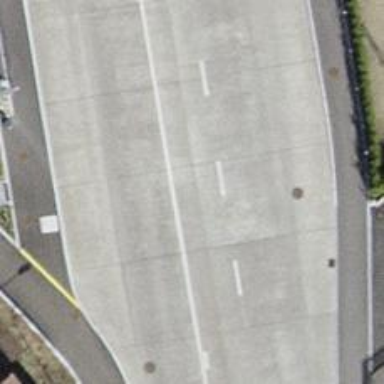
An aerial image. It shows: Bus stop equipped with public transport stop position.